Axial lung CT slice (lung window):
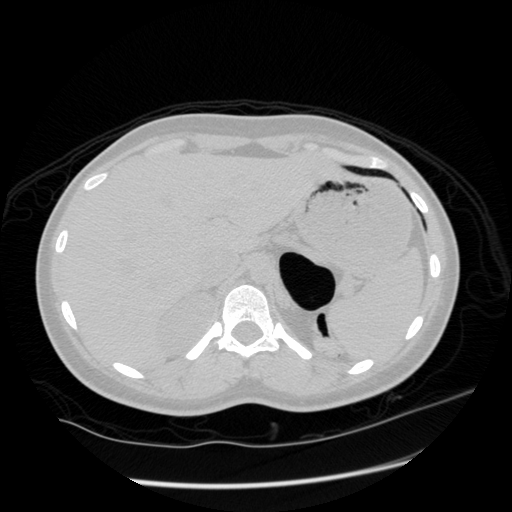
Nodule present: no